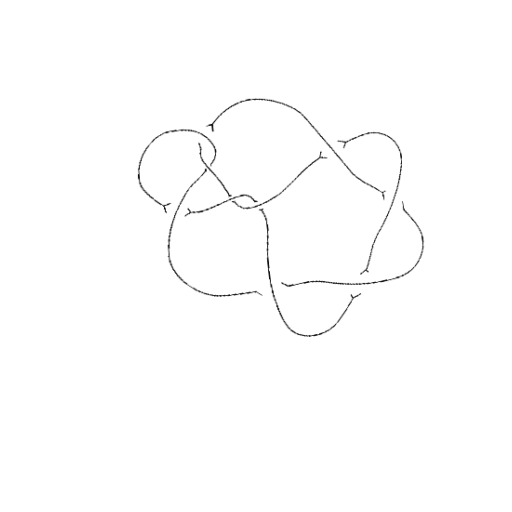
Crossing number: 9